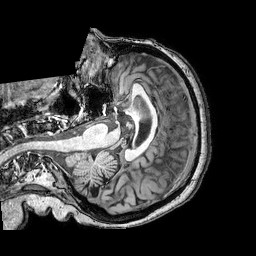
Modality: T1w
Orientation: axial
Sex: female
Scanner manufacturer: philips
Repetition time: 0.00822 s
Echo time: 0.00381 s